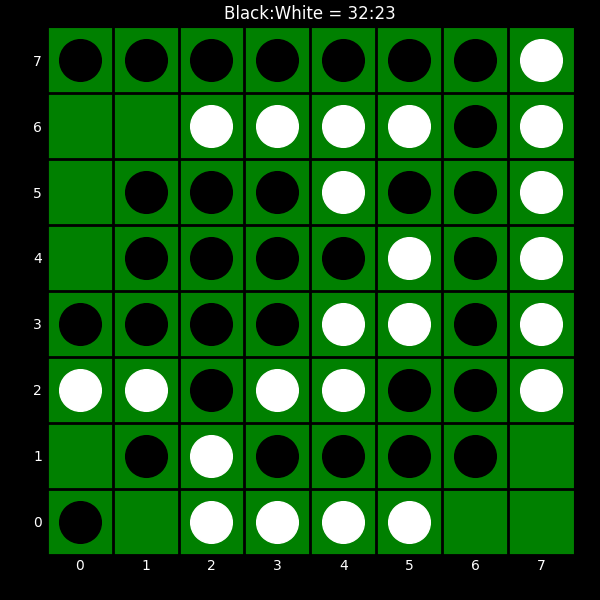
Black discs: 32
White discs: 23